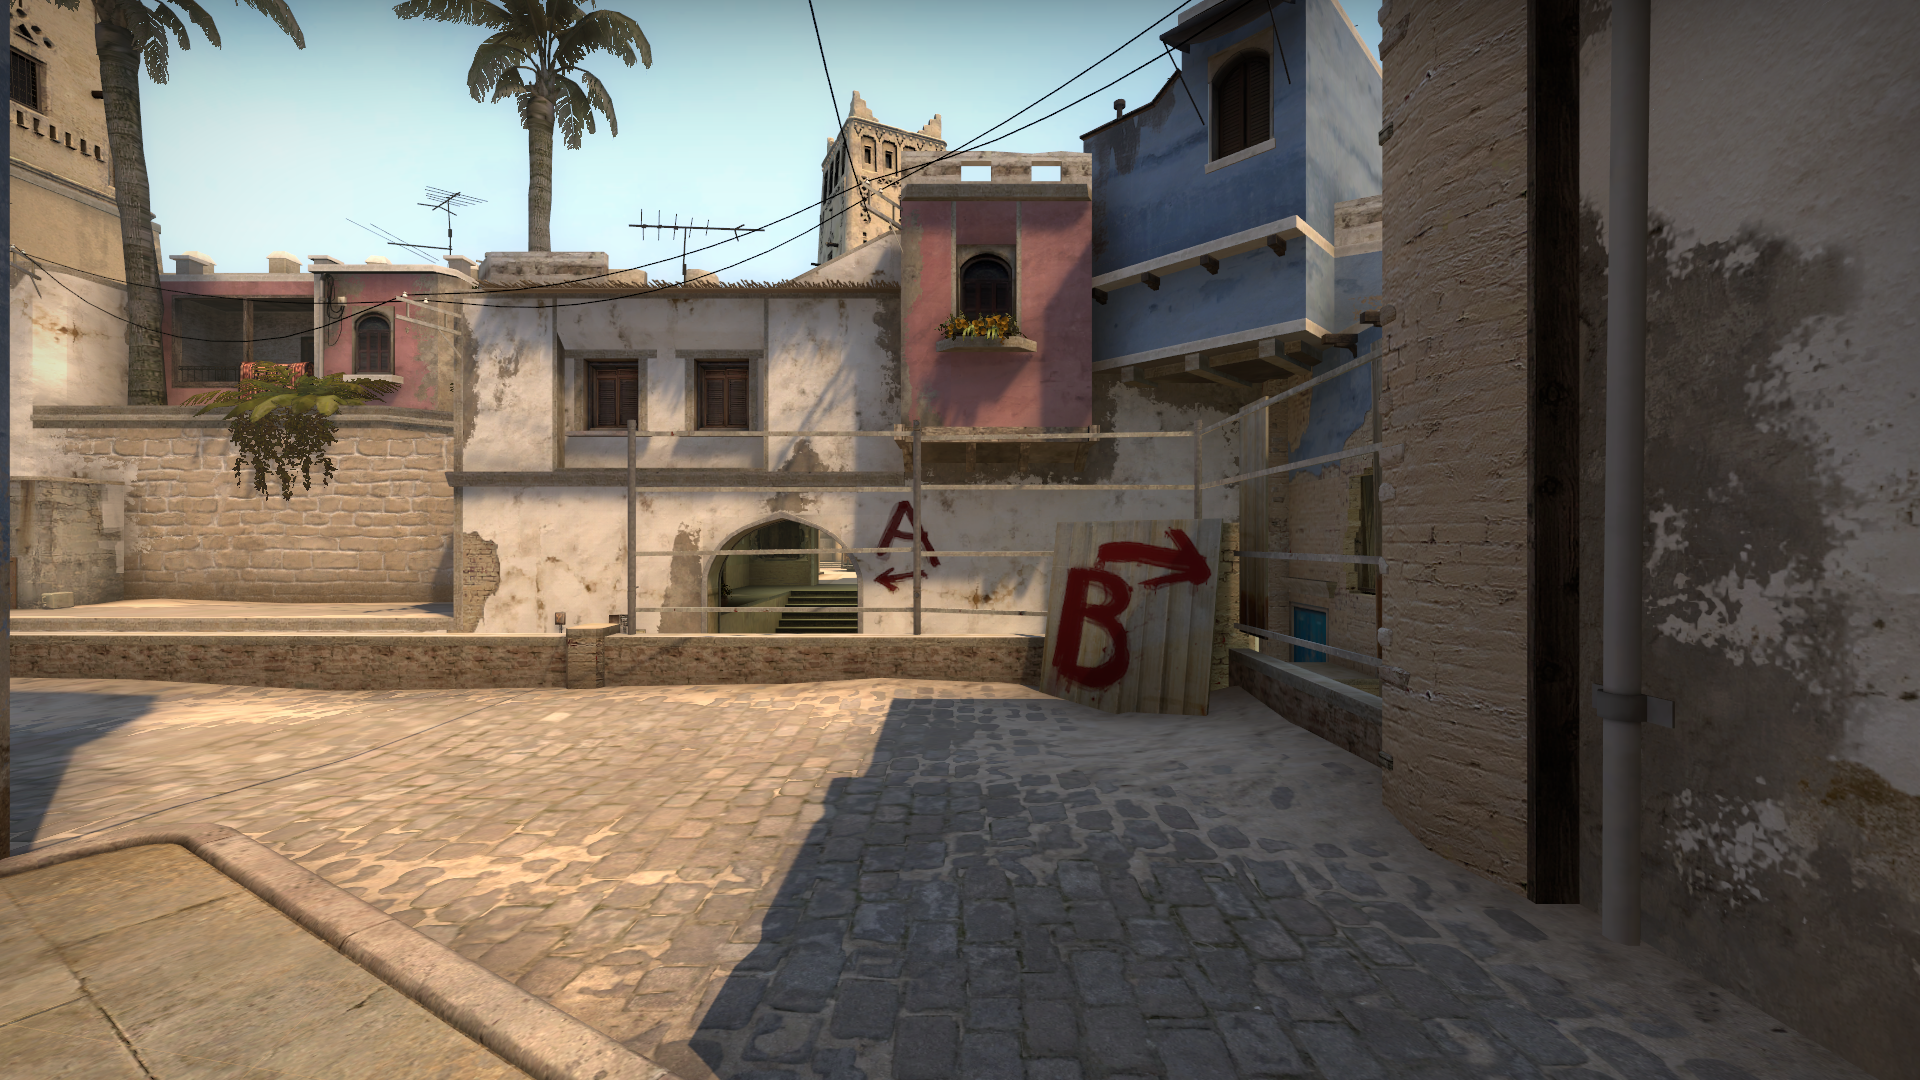
Map: de_mirage